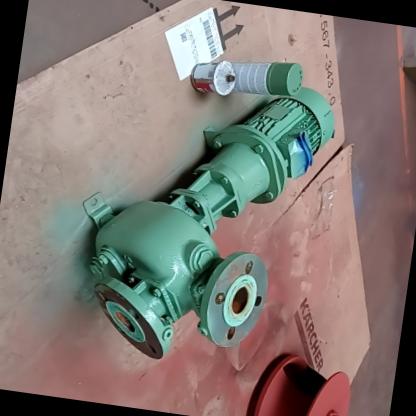
Klasa: inne